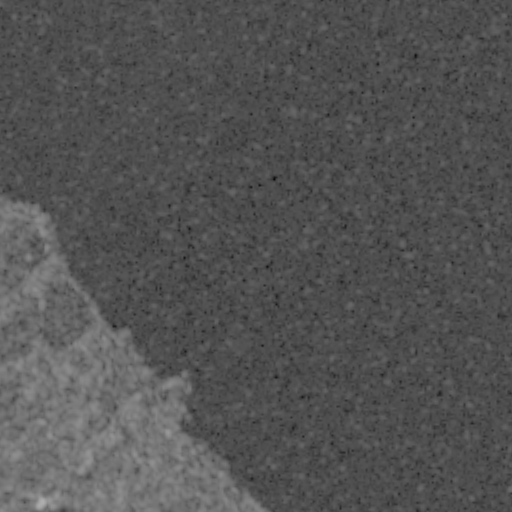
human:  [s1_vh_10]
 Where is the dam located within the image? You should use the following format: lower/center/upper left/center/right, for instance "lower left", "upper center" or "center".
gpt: The dam is located in the lower left of the image.
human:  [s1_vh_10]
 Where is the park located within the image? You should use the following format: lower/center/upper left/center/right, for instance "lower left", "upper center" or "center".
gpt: The park is located in the lower left of the image.
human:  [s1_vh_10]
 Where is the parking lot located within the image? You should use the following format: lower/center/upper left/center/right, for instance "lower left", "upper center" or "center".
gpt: The parking lot is located in the lower left of the image.
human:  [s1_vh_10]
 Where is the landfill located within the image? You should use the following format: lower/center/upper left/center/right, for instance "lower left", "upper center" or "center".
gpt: There is no landfill in the image.

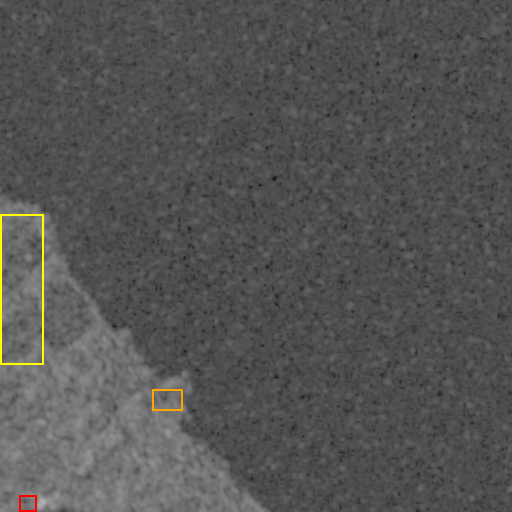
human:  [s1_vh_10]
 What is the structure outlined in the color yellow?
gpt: The structure outlined in yellow is a crop field.
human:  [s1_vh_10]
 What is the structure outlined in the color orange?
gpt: The structure outlined in orange is a park.
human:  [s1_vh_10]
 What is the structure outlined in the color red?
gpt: The structure outlined in red is a parking lot.
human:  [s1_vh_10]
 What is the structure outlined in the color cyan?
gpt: There is no cyan outline.